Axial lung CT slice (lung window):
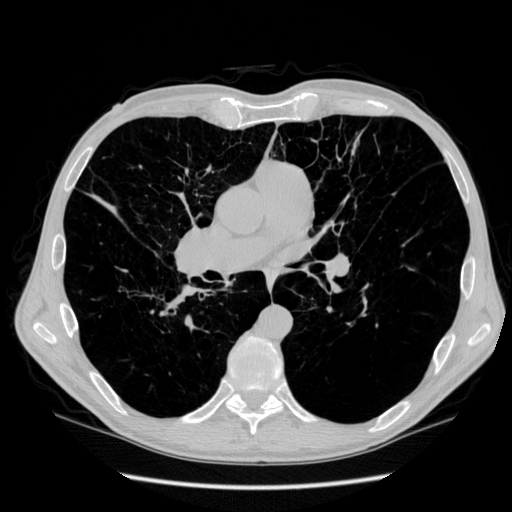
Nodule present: yes
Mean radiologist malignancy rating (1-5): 2.5